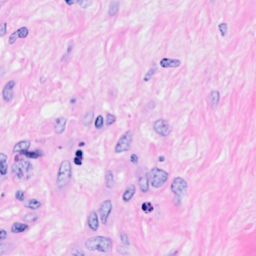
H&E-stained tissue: Breast